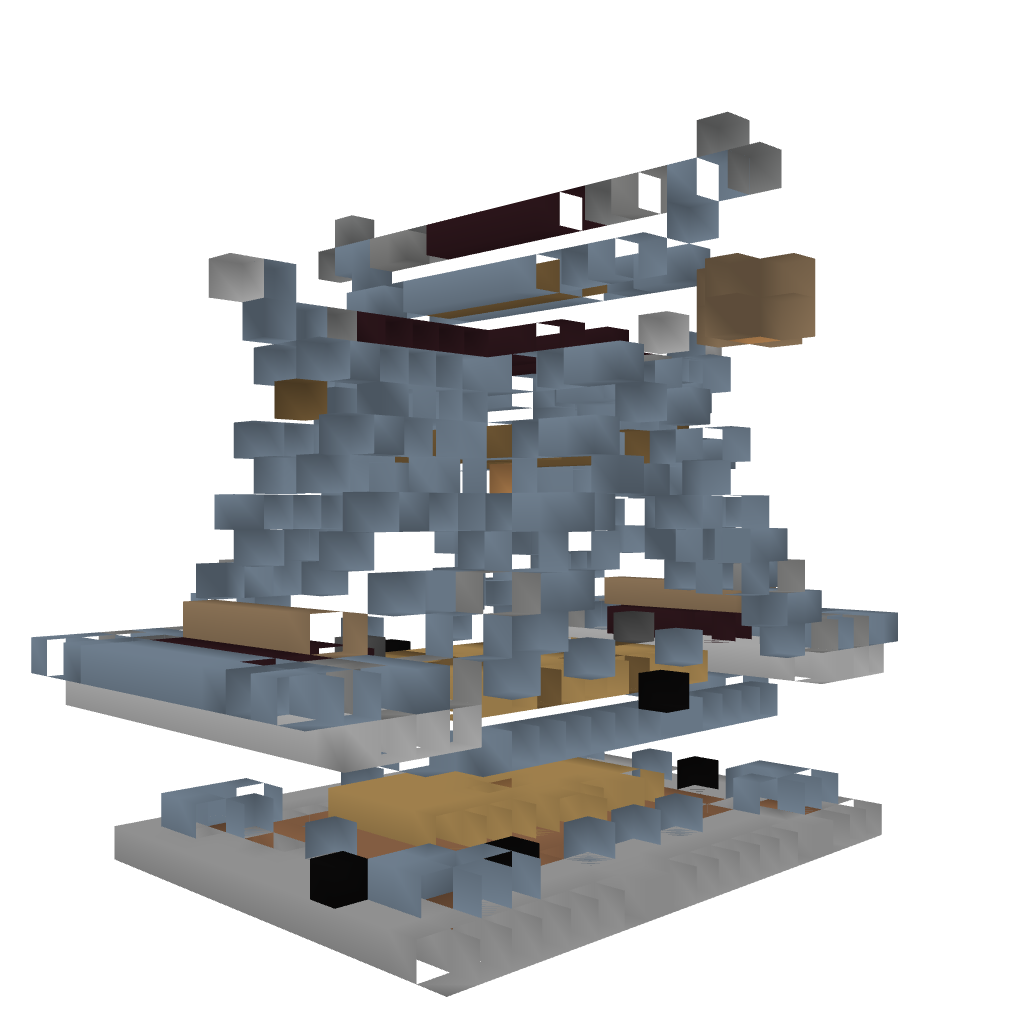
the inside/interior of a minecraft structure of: EuroAsian Style home